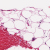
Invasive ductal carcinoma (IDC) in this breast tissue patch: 0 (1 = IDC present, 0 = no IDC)